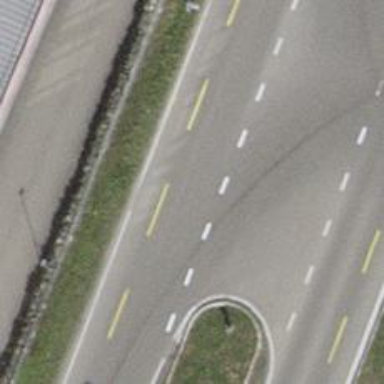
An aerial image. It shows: Primary link road with asphalt surface.